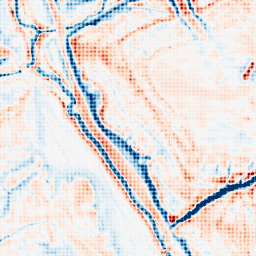
Category: edge_preserving
Decomposition family: bilateral
Decomposition parameters: d: 21
sigma_color: 25
sigma_space: 50
Upsampling method: sinc_blackman
Upsampling parameters: scale: 4
kernel_size: 4
Upsampling scale: 4